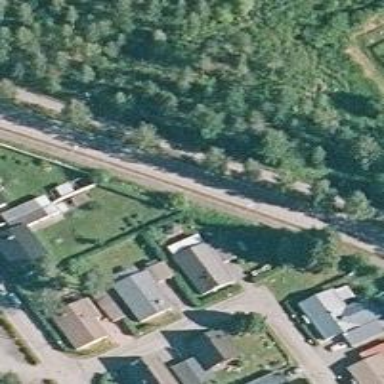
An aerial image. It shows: Cycleway.